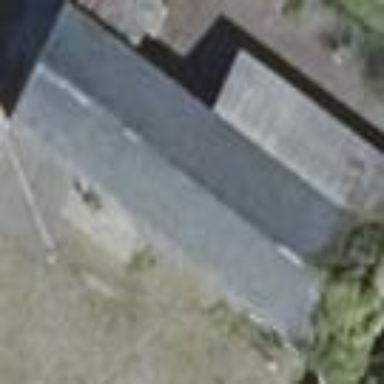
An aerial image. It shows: Building with gabled roof. The roof is dark grey and oriented along the building.